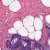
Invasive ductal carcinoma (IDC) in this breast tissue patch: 1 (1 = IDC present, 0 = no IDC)